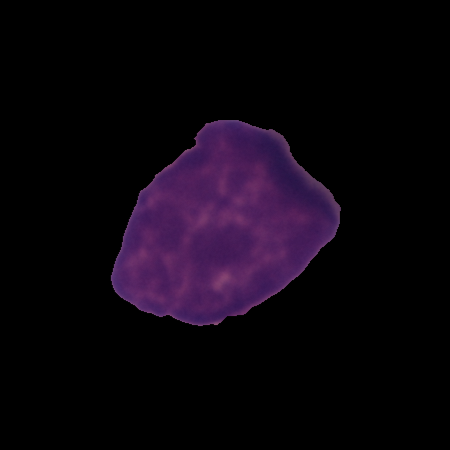
Label: cancer